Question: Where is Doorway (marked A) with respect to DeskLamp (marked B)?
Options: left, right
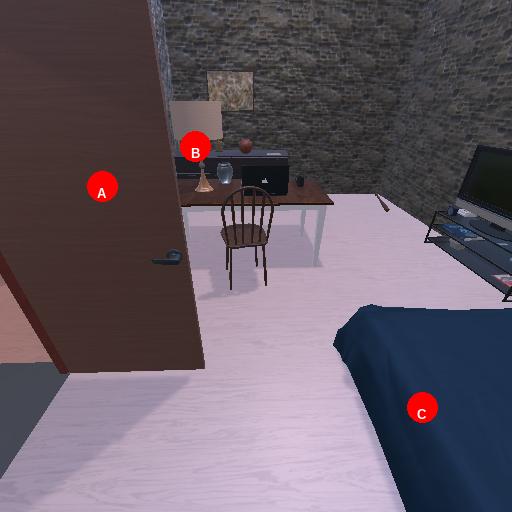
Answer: left